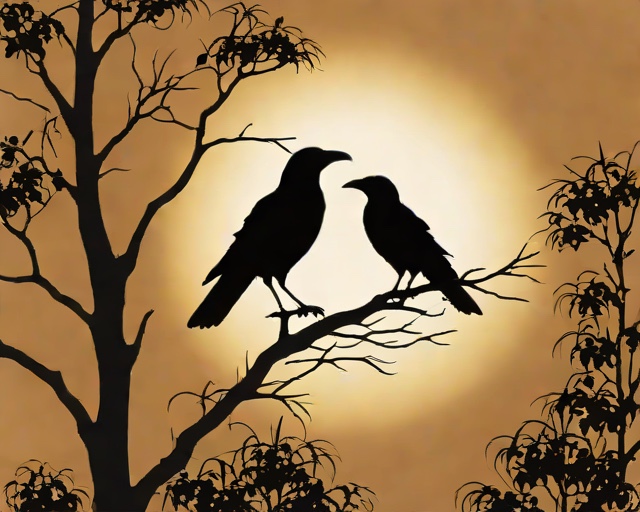
Category: Halloween